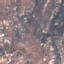
Land use / land cover class: HerbaceousVegetation